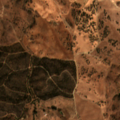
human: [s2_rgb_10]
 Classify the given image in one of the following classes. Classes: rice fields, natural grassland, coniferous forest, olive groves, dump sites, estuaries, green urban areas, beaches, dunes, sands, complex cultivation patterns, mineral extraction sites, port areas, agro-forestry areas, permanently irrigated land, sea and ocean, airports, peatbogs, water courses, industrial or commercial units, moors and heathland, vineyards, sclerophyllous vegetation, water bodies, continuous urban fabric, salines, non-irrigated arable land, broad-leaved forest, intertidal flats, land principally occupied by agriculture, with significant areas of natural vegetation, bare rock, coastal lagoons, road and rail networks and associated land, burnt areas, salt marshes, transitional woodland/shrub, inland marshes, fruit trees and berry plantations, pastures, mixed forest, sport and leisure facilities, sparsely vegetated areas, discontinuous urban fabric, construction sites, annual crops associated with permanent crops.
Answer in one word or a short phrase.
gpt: non-irrigated arable land, pastures, land principally occupied by agriculture, with significant areas of natural vegetation, agro-forestry areas, broad-leaved forest